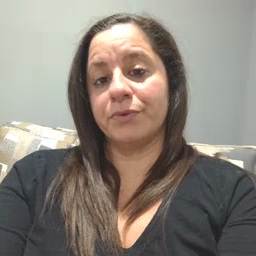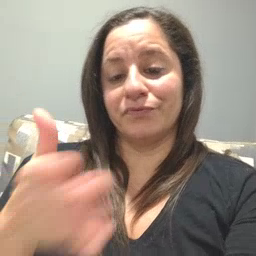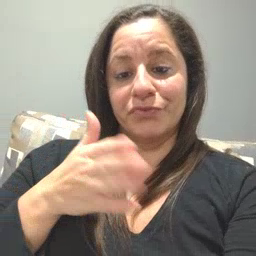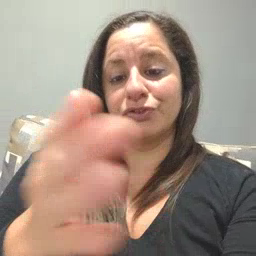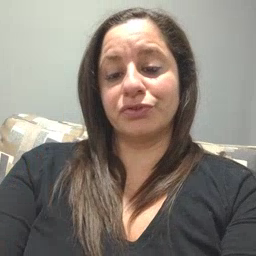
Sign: fish